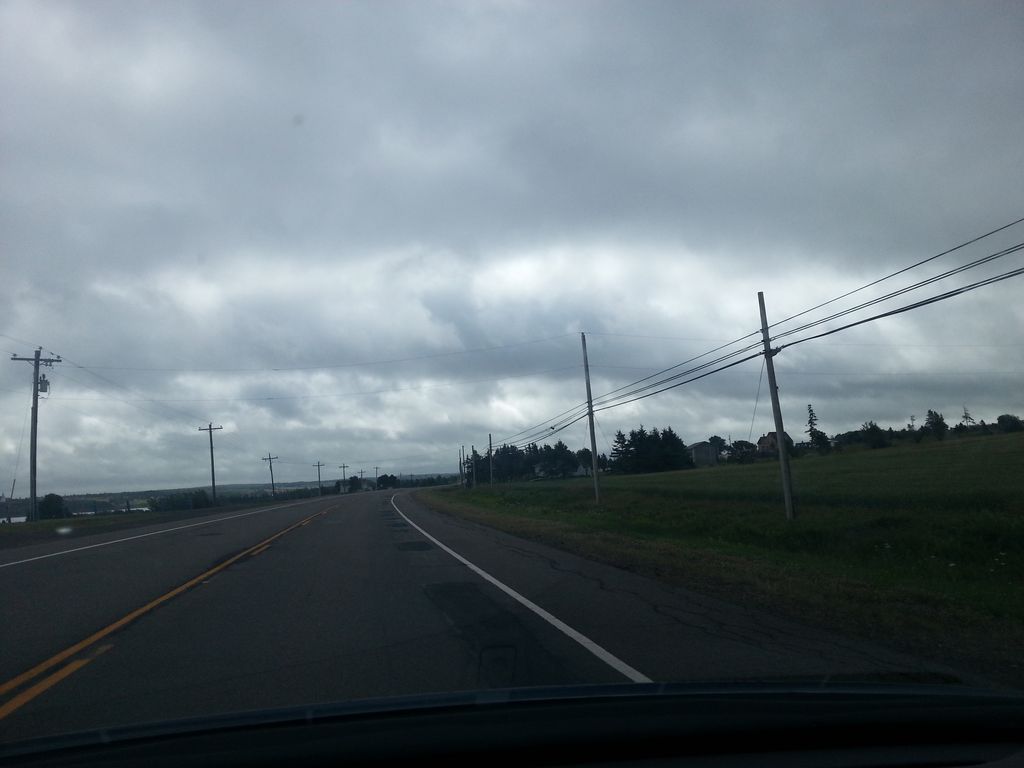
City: charlottetown